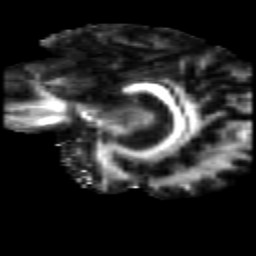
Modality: FA
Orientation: sagittal
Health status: healthy
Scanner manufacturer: siemens
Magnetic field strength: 3 T
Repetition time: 10 s
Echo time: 0.092 s